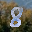
Label: 8